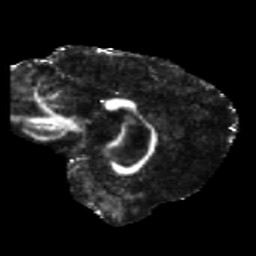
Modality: FA
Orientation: sagittal
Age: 63
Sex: female
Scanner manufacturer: siemens
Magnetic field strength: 3 T
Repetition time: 5.25 s
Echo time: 0.08 s